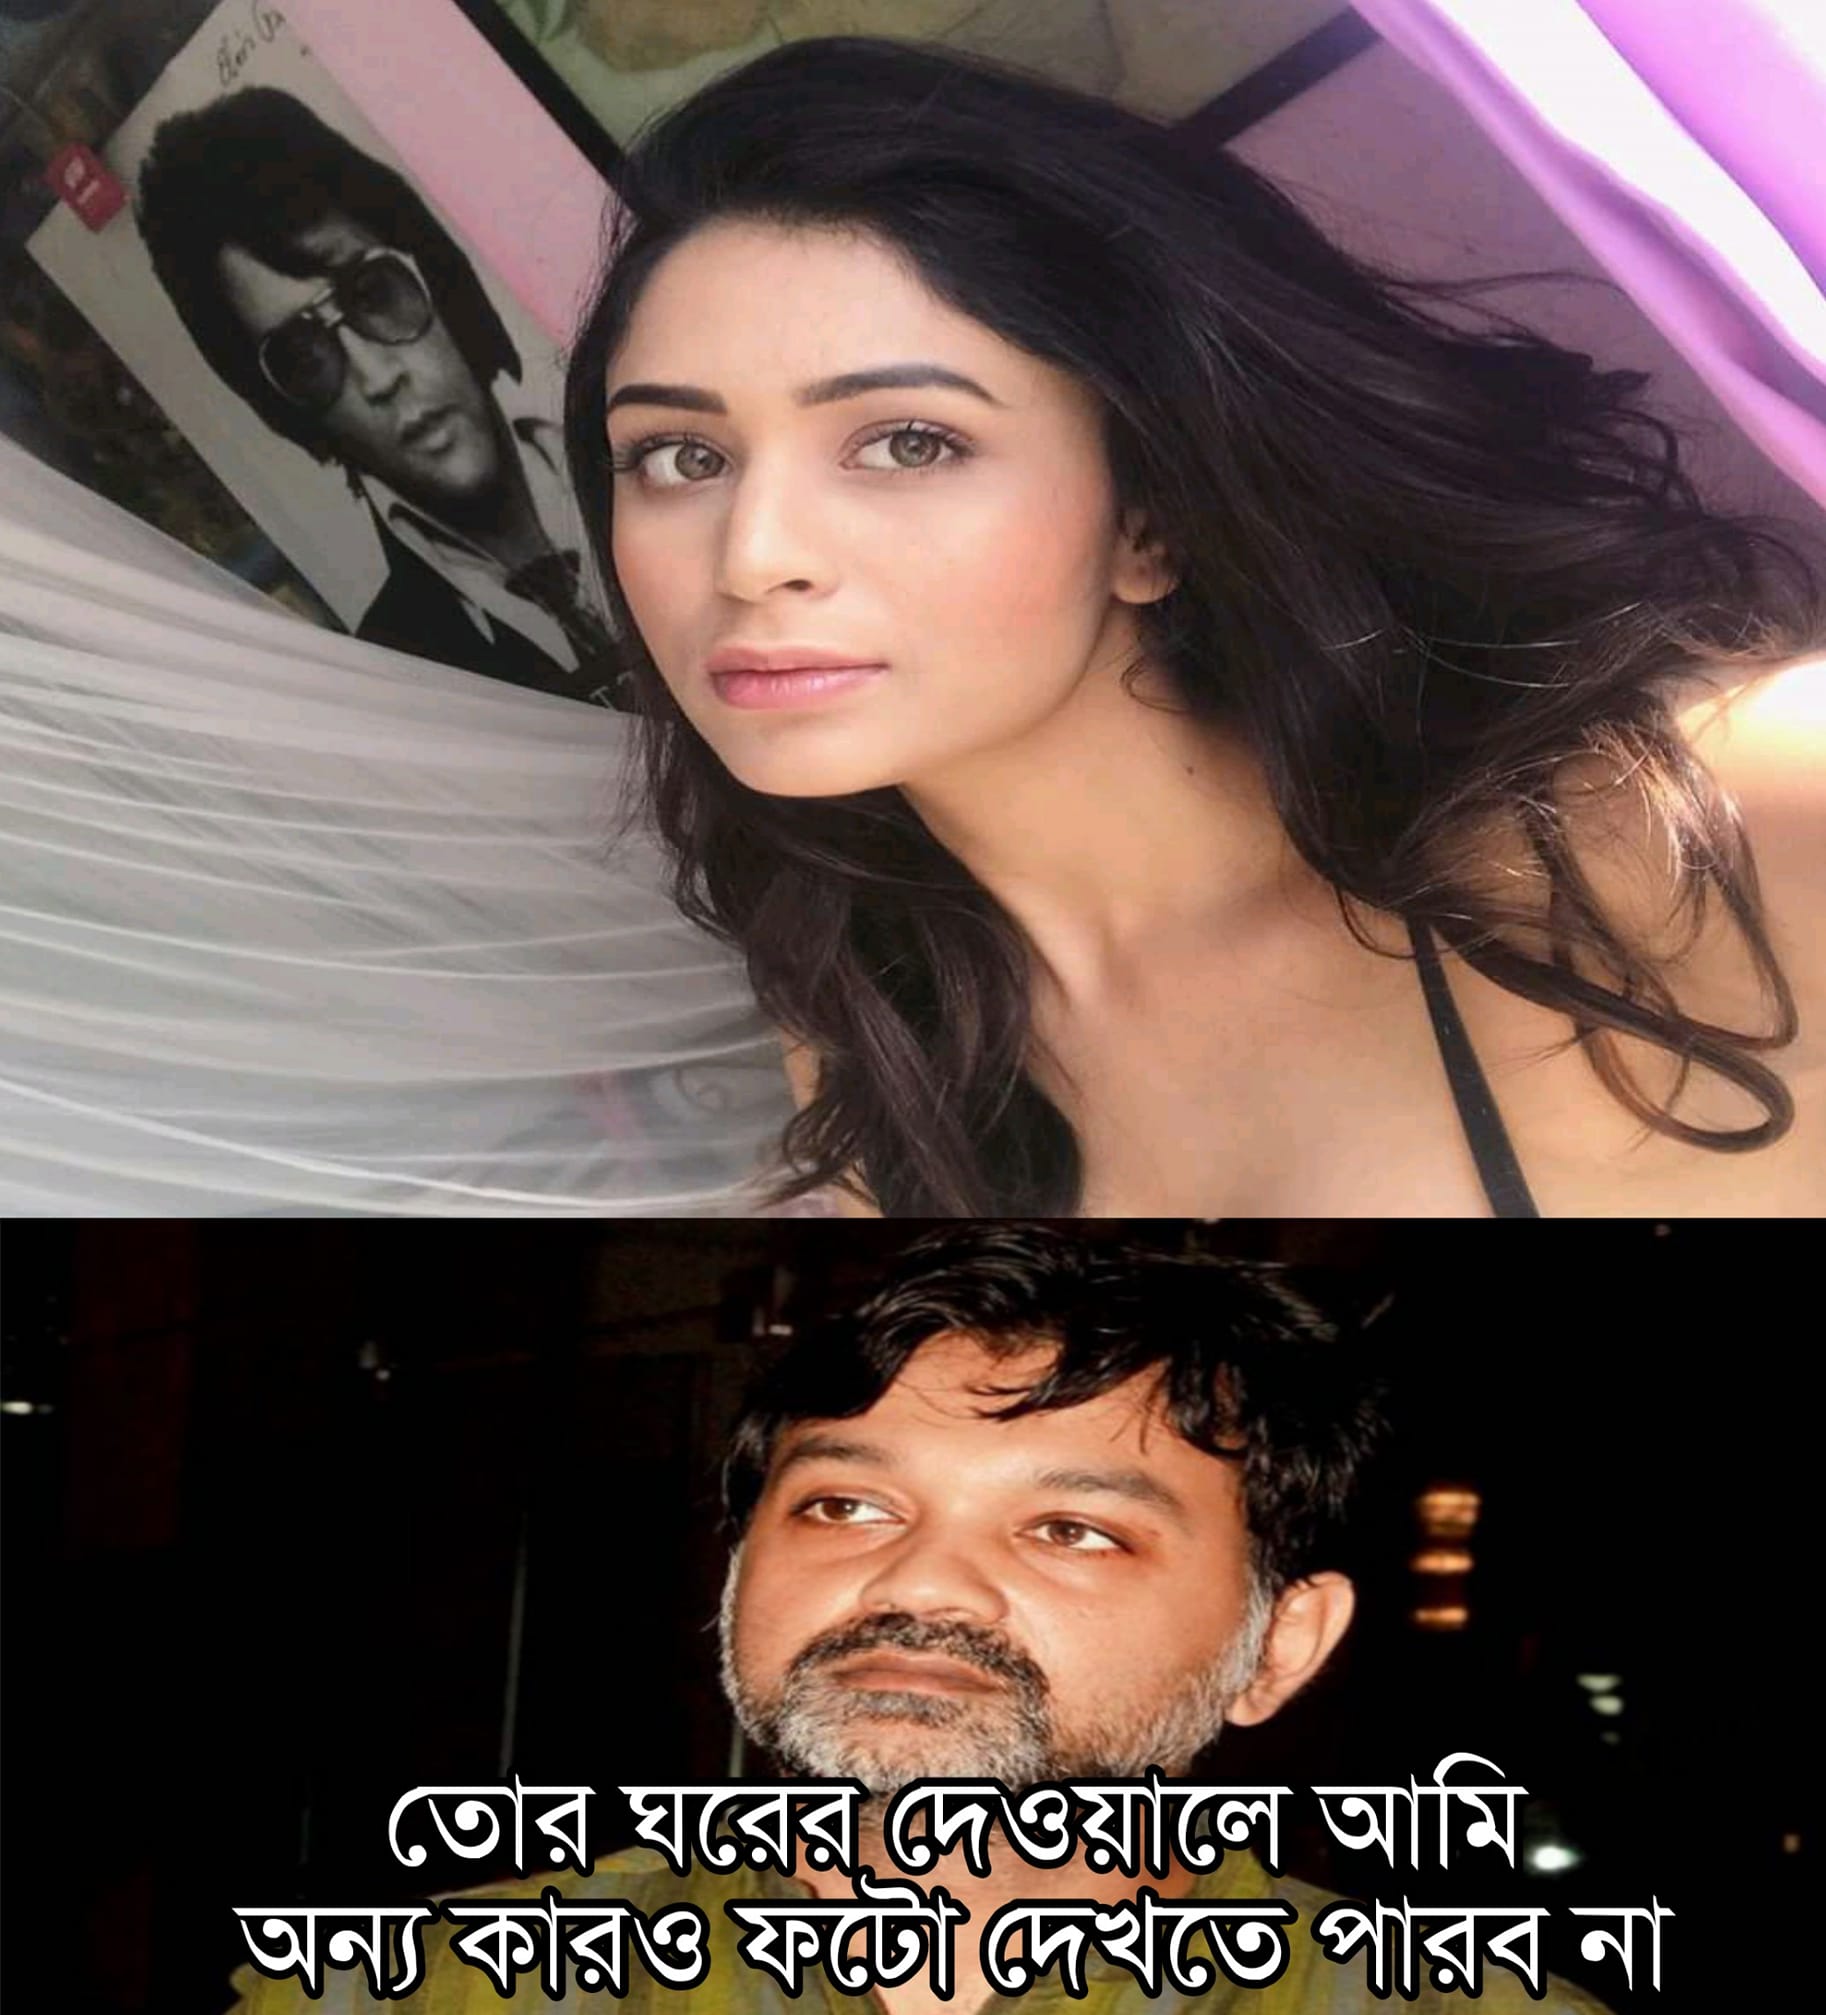
Caption: তোর ঘরের দেওয়ালে আমি   অন্য কারও ফটো দেখতে পারব না
Label: non-hate